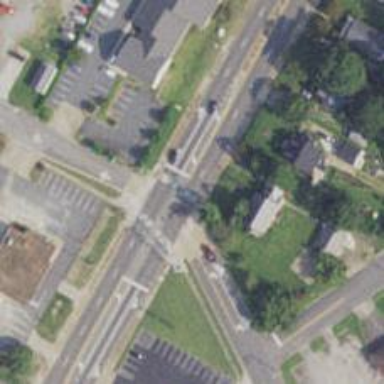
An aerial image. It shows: Marked road crossing.